Question: I would like to use chrome instead of firefox because of his synching mechanism, which in firefox is quite faulty (only bookmarks are imported, a big problem 'cos I need extensions too).
I managed to make chrome really similar to firefox with plugins and things like that (I asked it in my previous question: <URL>.
However I'm missing an important thing: I need to bind in some way (changing the source code of the plugin or using anything else) CTRL + B to "click" to an icon in the plugin bar (basically I have to show the dialog that pops up when you click on that icon).
How to do it? I can write javascript/html/css code (but I would like to avoid to reimplement the whole plugin), any suggestion?
Here is a screenshot of the icon that I need to click:

P.S.
The plugin is neat bookmarks
P.P.S.
Because this question could be only about browser settings and extensions, I posted it on superuser too:
<URL>
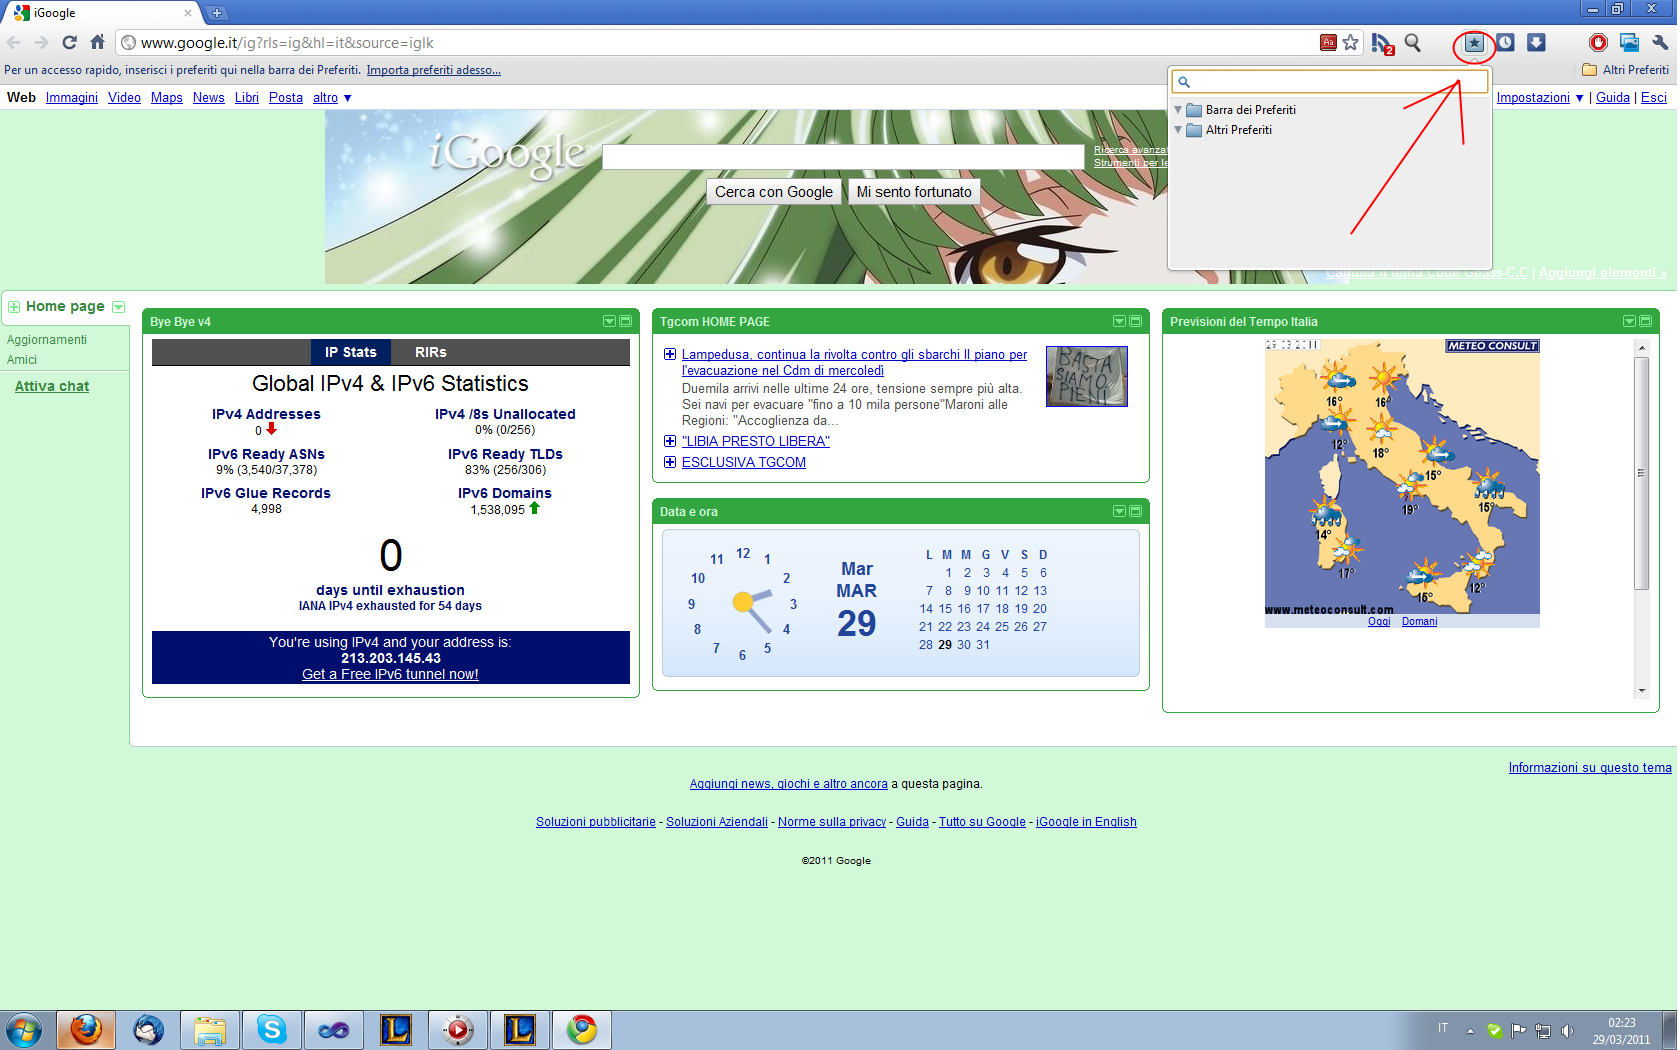
Answer: This isn't doable right now for two main reasons. First, the Chrome extension API doesn't offer global keyboard shortcuts. You could fake it to some extent by putting a script on each page that listened for the shortcut, but it wouldn't work out when the tab wasn't in focus, e.g. when the cursor is in the omnibox or on a Chrome settings page or the like.
Second, I can't find any way in the Browser Action API to trigger the popup without the required click, which is probably intentional. I don't want extensions popping their popups at me unless I asked for them.